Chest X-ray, PA view. Patient: 55 years old, sex M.
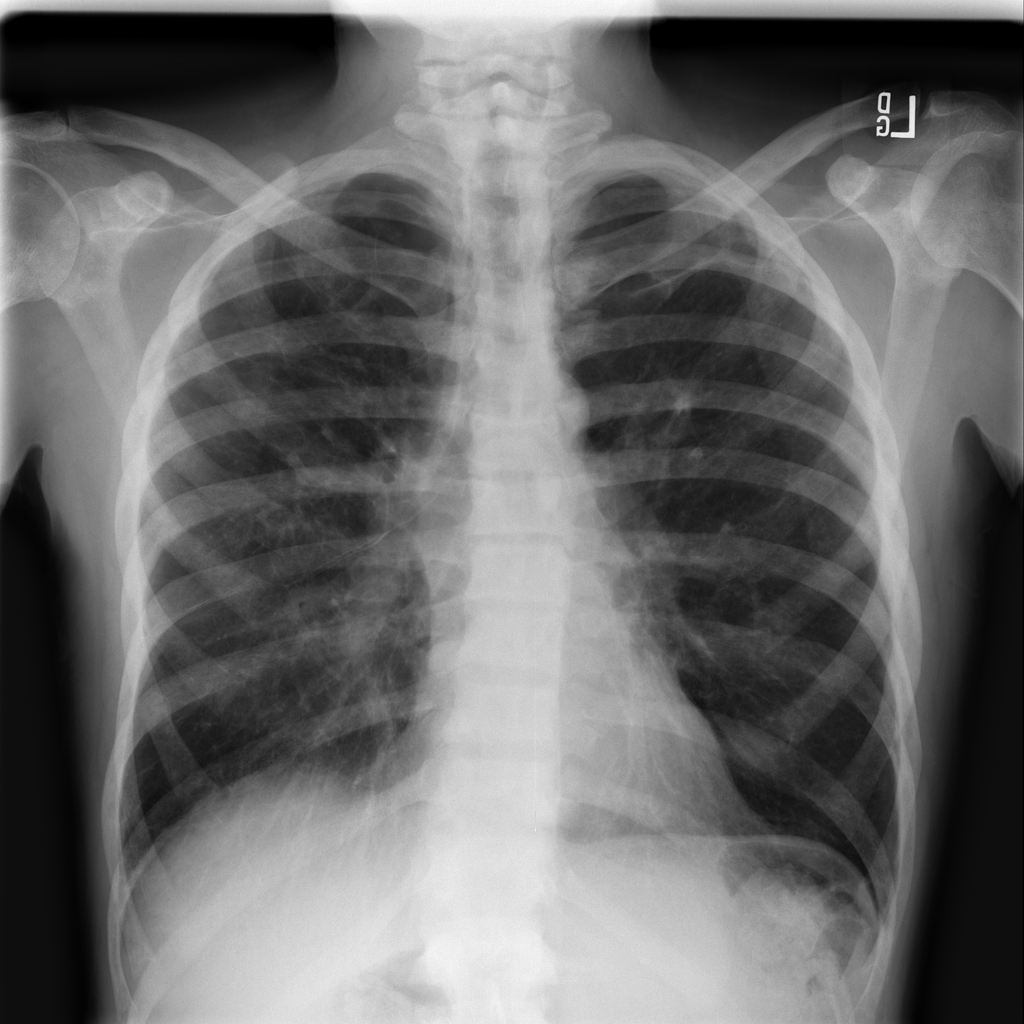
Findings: Fibrosis, Nodule, Pleural_Thickening